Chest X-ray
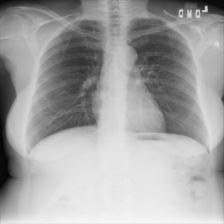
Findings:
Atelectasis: negative
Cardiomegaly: negative
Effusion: negative
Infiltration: negative
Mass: negative
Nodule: positive
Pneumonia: negative
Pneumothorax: negative
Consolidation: negative
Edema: negative
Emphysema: negative
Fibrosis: negative
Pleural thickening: negative
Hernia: negative